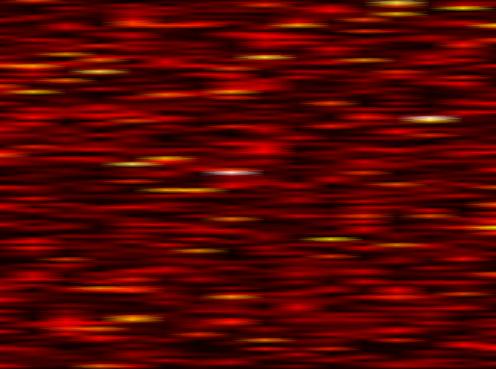
Label: WOLA